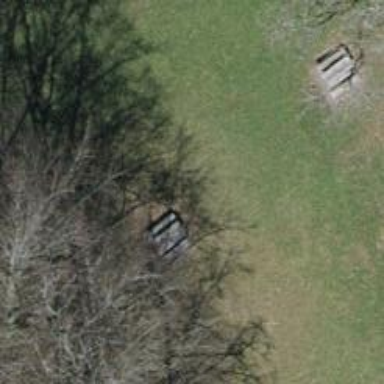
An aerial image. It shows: Picnic table located in leisure land area.